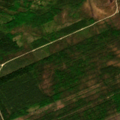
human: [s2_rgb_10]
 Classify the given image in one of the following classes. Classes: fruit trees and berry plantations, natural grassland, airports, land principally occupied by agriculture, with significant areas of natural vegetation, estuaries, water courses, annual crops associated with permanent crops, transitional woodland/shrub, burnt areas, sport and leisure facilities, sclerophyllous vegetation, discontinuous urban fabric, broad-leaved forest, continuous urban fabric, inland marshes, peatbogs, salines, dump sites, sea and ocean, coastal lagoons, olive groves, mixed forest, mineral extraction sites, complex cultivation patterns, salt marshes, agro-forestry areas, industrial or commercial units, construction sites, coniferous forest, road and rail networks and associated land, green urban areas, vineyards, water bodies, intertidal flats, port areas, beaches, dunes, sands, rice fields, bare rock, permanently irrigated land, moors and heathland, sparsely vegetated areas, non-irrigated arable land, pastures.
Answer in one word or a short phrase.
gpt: mixed forest, transitional woodland/shrub